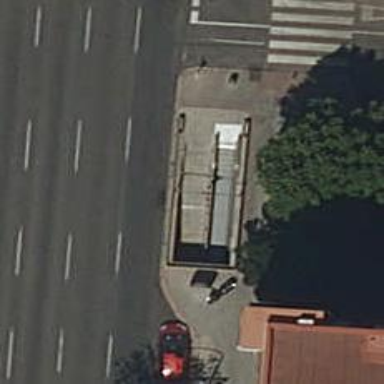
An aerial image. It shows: Subway entrance.